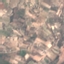
Land use / land cover class: PermanentCrop